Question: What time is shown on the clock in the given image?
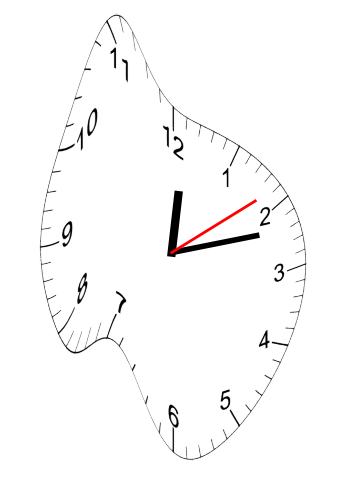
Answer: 12:12:09